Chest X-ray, AP view. Patient: 38 years old, sex F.
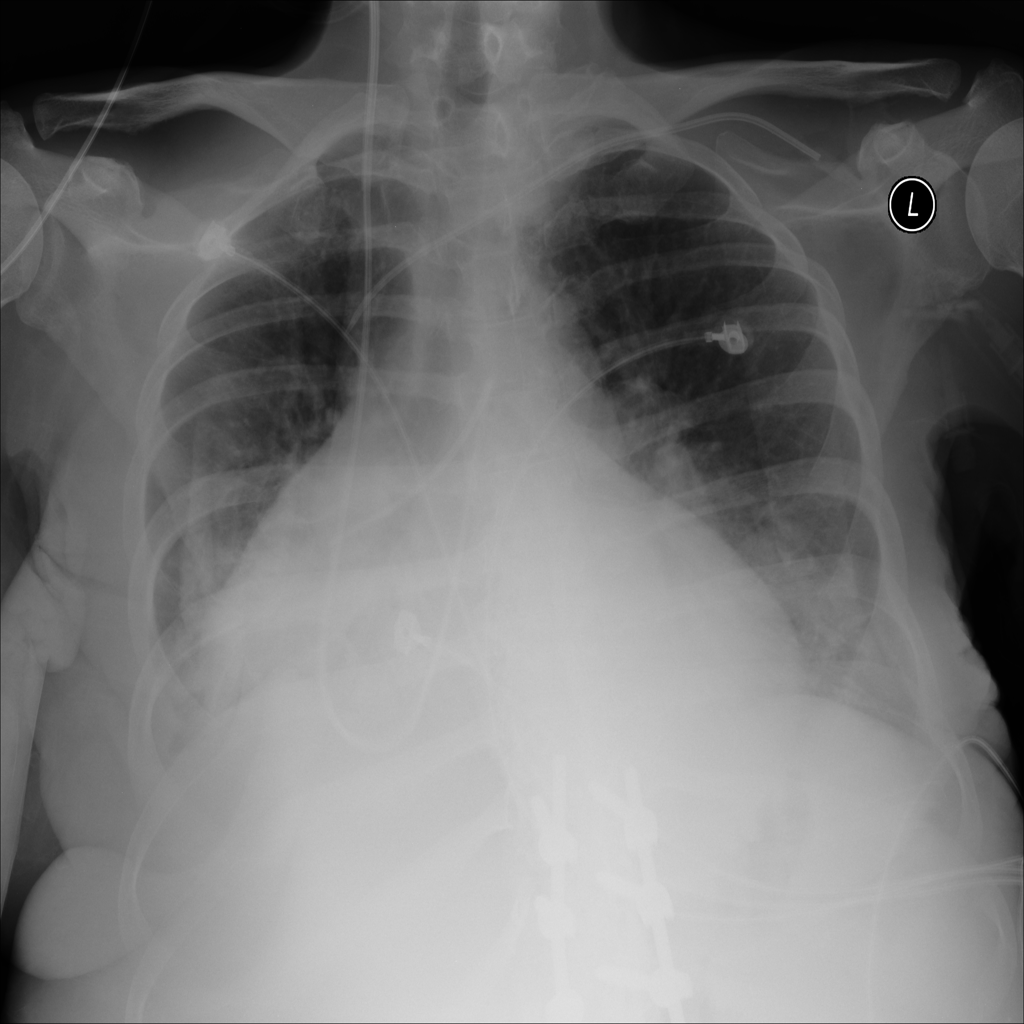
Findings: Atelectasis, Cardiomegaly, Effusion, Infiltration